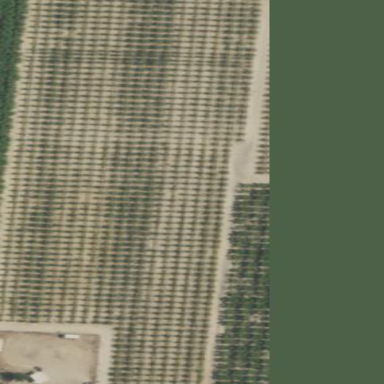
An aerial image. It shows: Orchard.